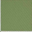
Piece: xx